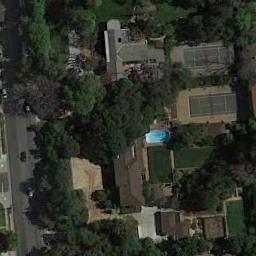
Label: tennis_court